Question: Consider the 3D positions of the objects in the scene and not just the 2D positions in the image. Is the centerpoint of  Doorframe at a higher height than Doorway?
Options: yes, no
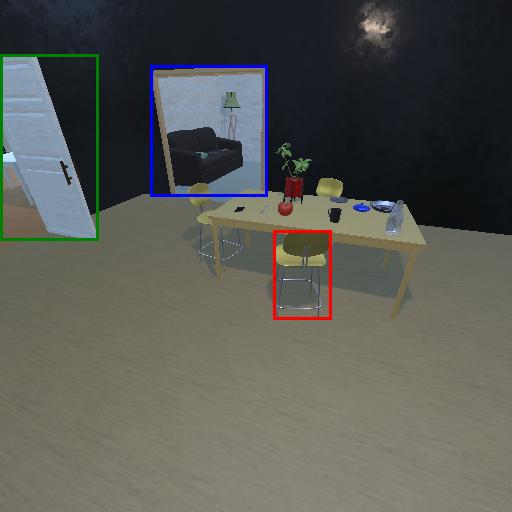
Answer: yes